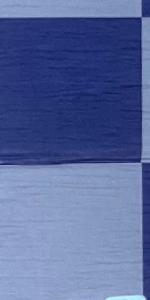
Label: Empty